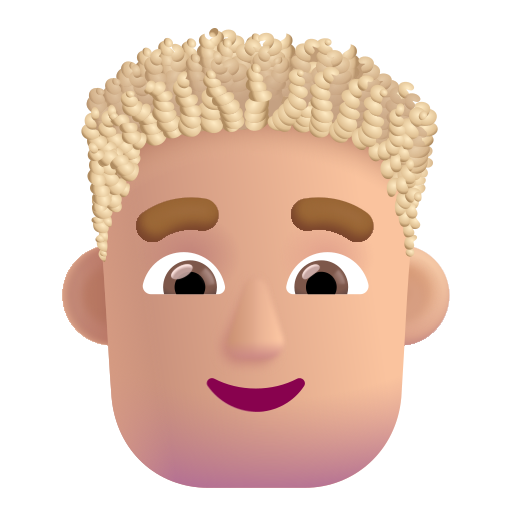
man curly hair color  light